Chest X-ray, PA view. Patient: 29 years old, sex M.
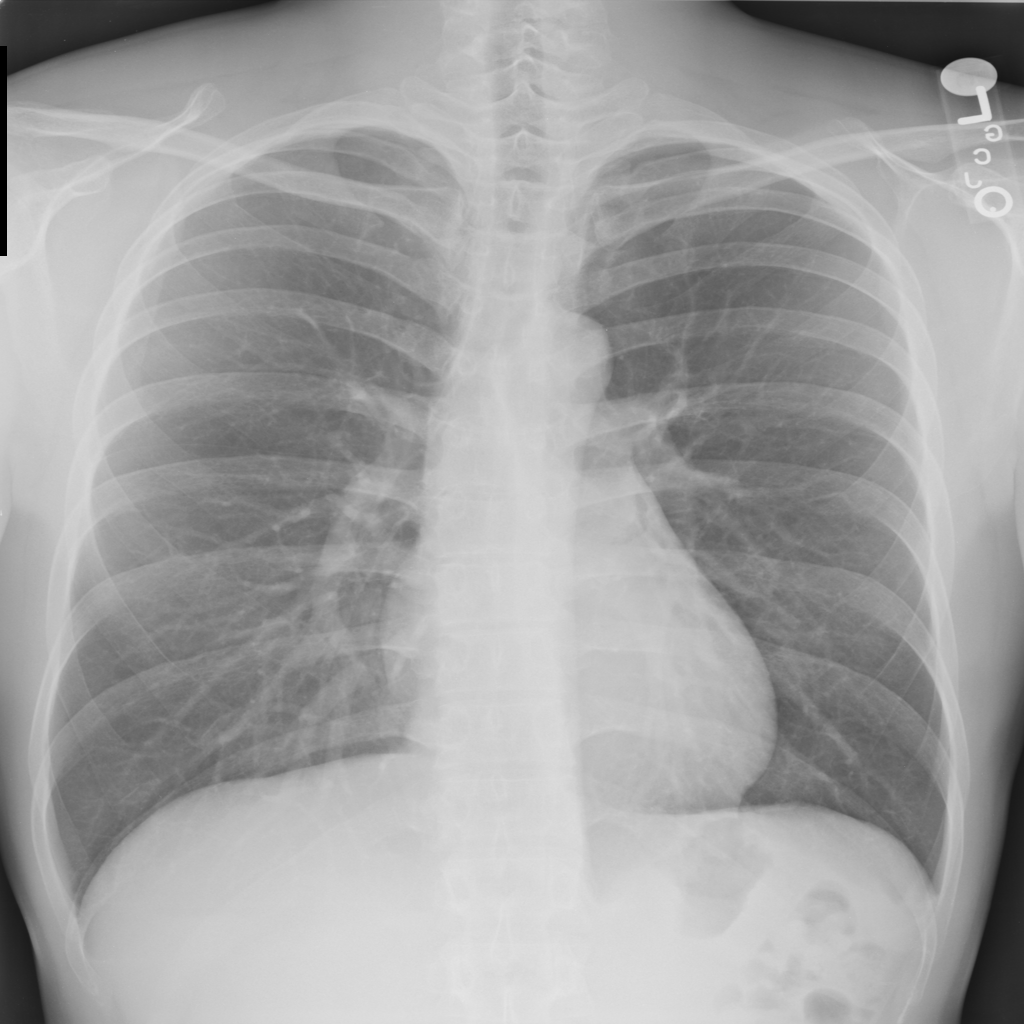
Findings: No Finding